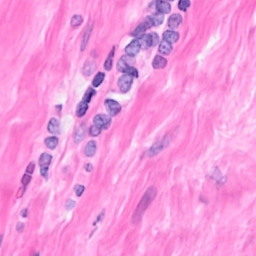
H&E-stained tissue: Breast